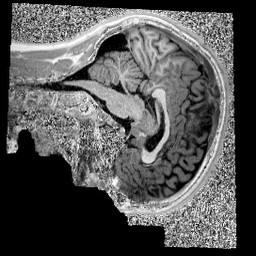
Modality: UNIT1
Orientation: sagittal
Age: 11
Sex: male
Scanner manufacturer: siemens
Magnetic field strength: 3 T
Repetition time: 4 s
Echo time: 0.00299 s